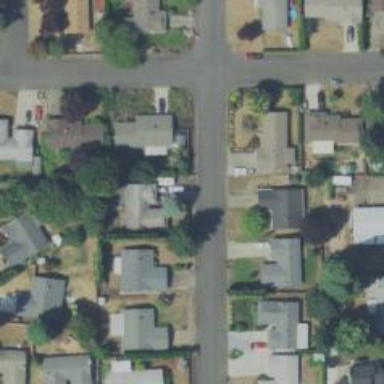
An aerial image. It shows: Residential road with sidewalk on the left side.